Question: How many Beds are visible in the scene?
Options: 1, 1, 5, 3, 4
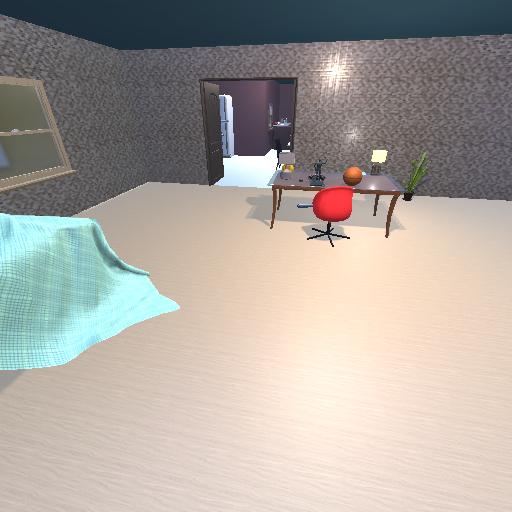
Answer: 1